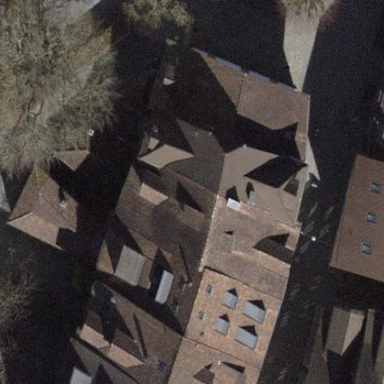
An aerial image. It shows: Gabled roof made of roof tiles on apartment building. The roof is oriented across the building.